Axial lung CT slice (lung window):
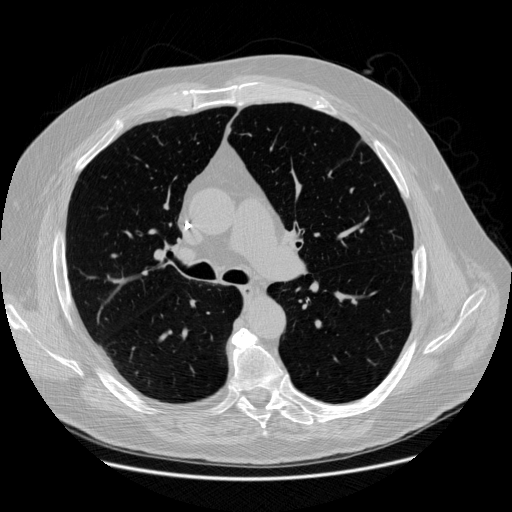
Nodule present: no